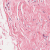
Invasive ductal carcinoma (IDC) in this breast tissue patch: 0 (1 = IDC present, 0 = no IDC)